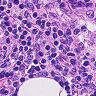
Metastatic tissue present: no